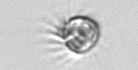
Label: Ciliophora